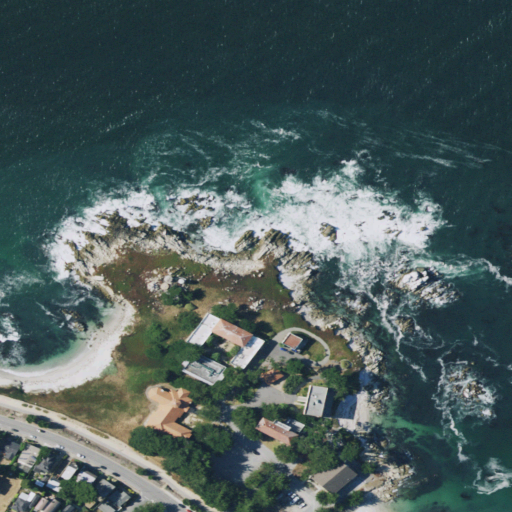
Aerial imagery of cape in California named Point Cabrillo containing open water, medium intensity development, low intensity development, open development, high intensity development, herbaceous wetlands, and barren land